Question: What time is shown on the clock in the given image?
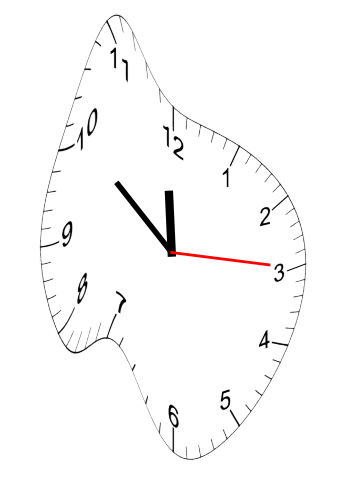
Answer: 11:51:15